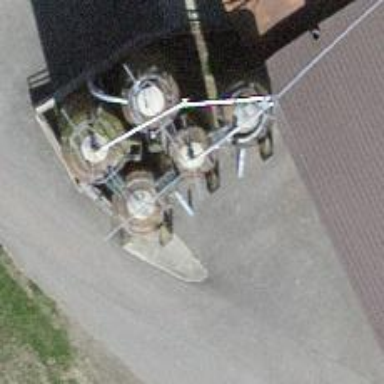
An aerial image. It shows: Silo.